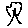
Label: tree